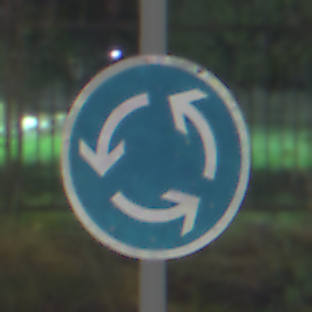
Verkehrszeichen: Kreisverkehr
Umgebung: Outdoor, Suburban
Tageszeit: Night
Wetter: PartlyCloudy
Licht: Artificial
Jahreszeit: NotSpecified
Kontrast: HighContrast